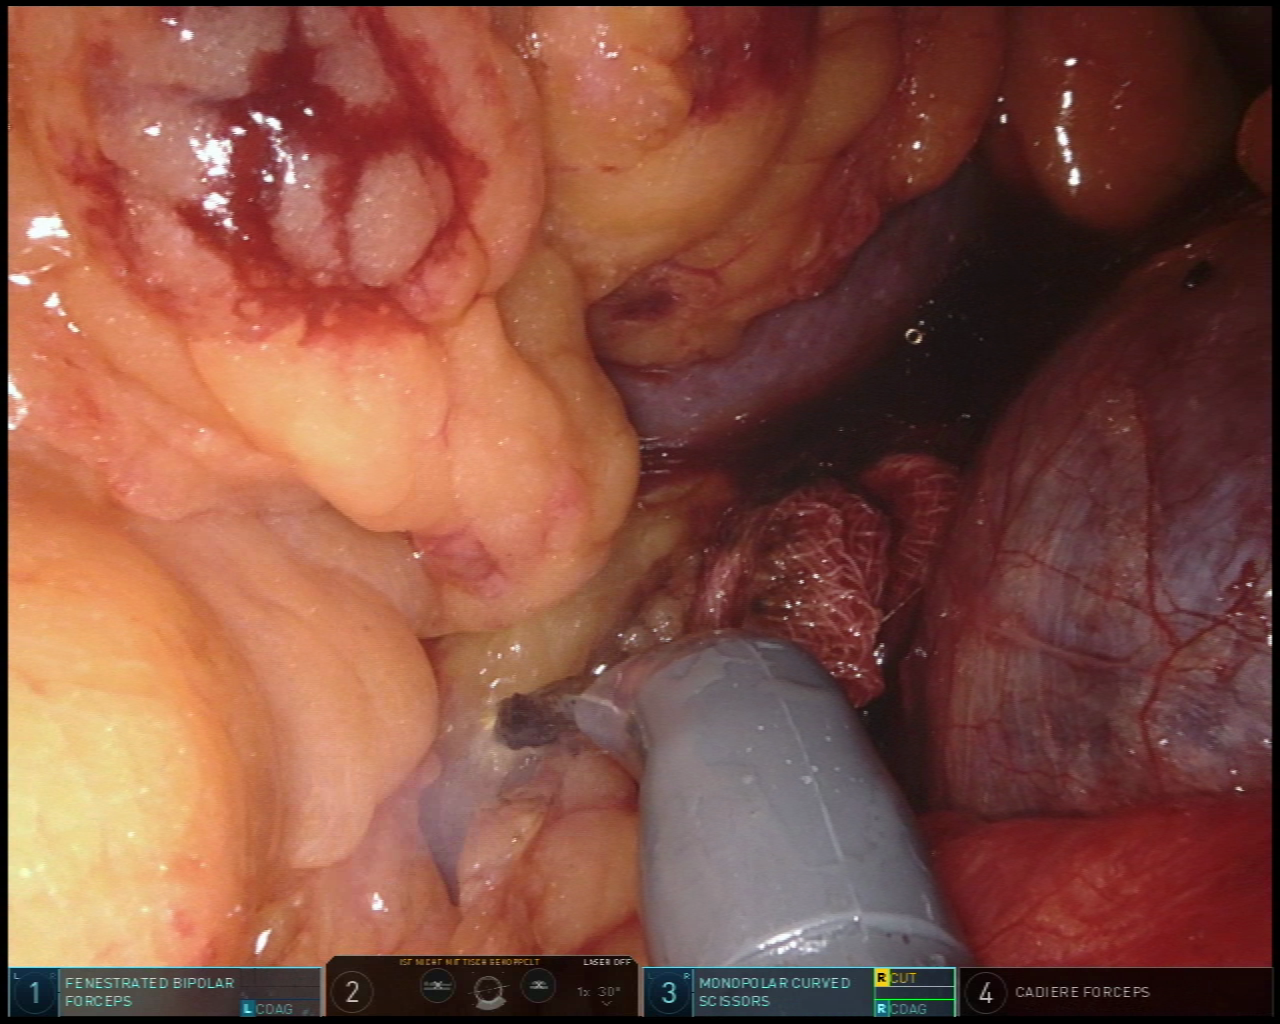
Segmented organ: spleen
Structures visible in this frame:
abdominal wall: no
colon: no
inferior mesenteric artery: no
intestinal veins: no
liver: no
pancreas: no
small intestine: no
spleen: yes
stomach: no
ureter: no
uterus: no
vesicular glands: no